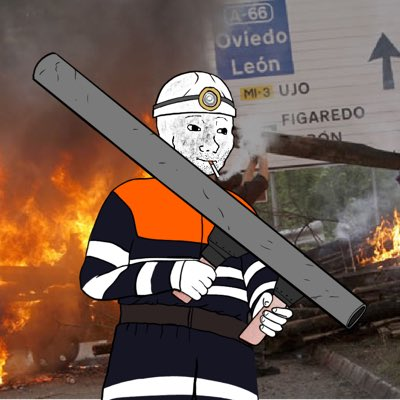
Label: 5_Wojak_with_Background